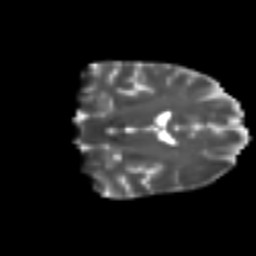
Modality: T2w
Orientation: coronal
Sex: female
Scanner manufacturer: ge
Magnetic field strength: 3 T
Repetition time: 7 s
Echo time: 0.08 s